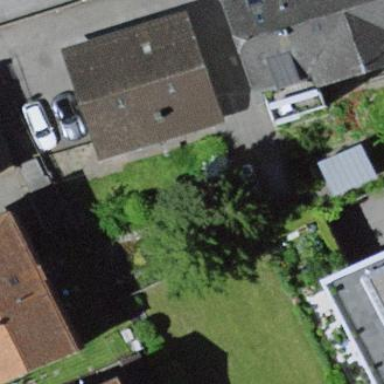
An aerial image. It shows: Group of garages.